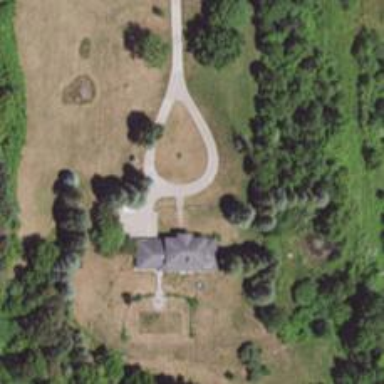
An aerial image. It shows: Driveway leading to service road.